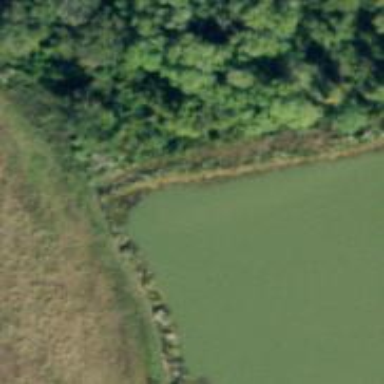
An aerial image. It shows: Dam across waterway.